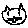
Label: cat